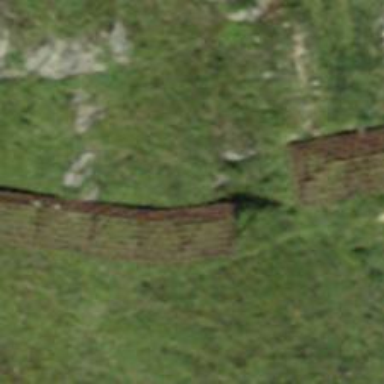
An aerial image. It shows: Structure built for avalanche protection.